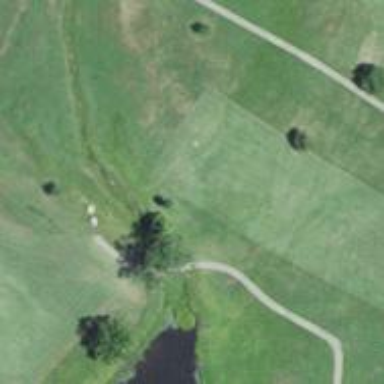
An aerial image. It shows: View of golf hole.